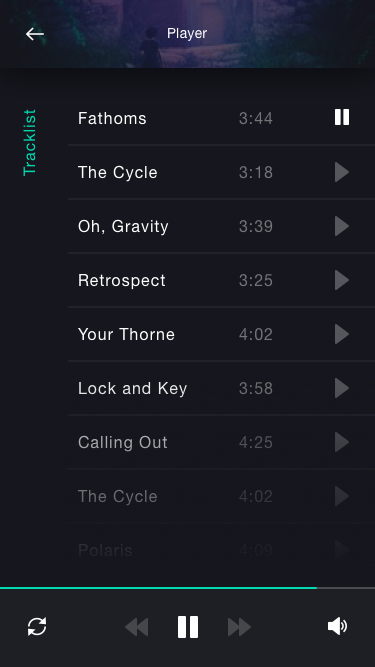
Text in this UI design:
Player
Fathoms
3:44
The Cycle
3:18
Oh, Gravity
3:39
Retrospect
3:25
Your Thorne
4:02
Lock and Key
3:58
Calling Out
4:25
The Cycle
4:02
Polaris
4:09